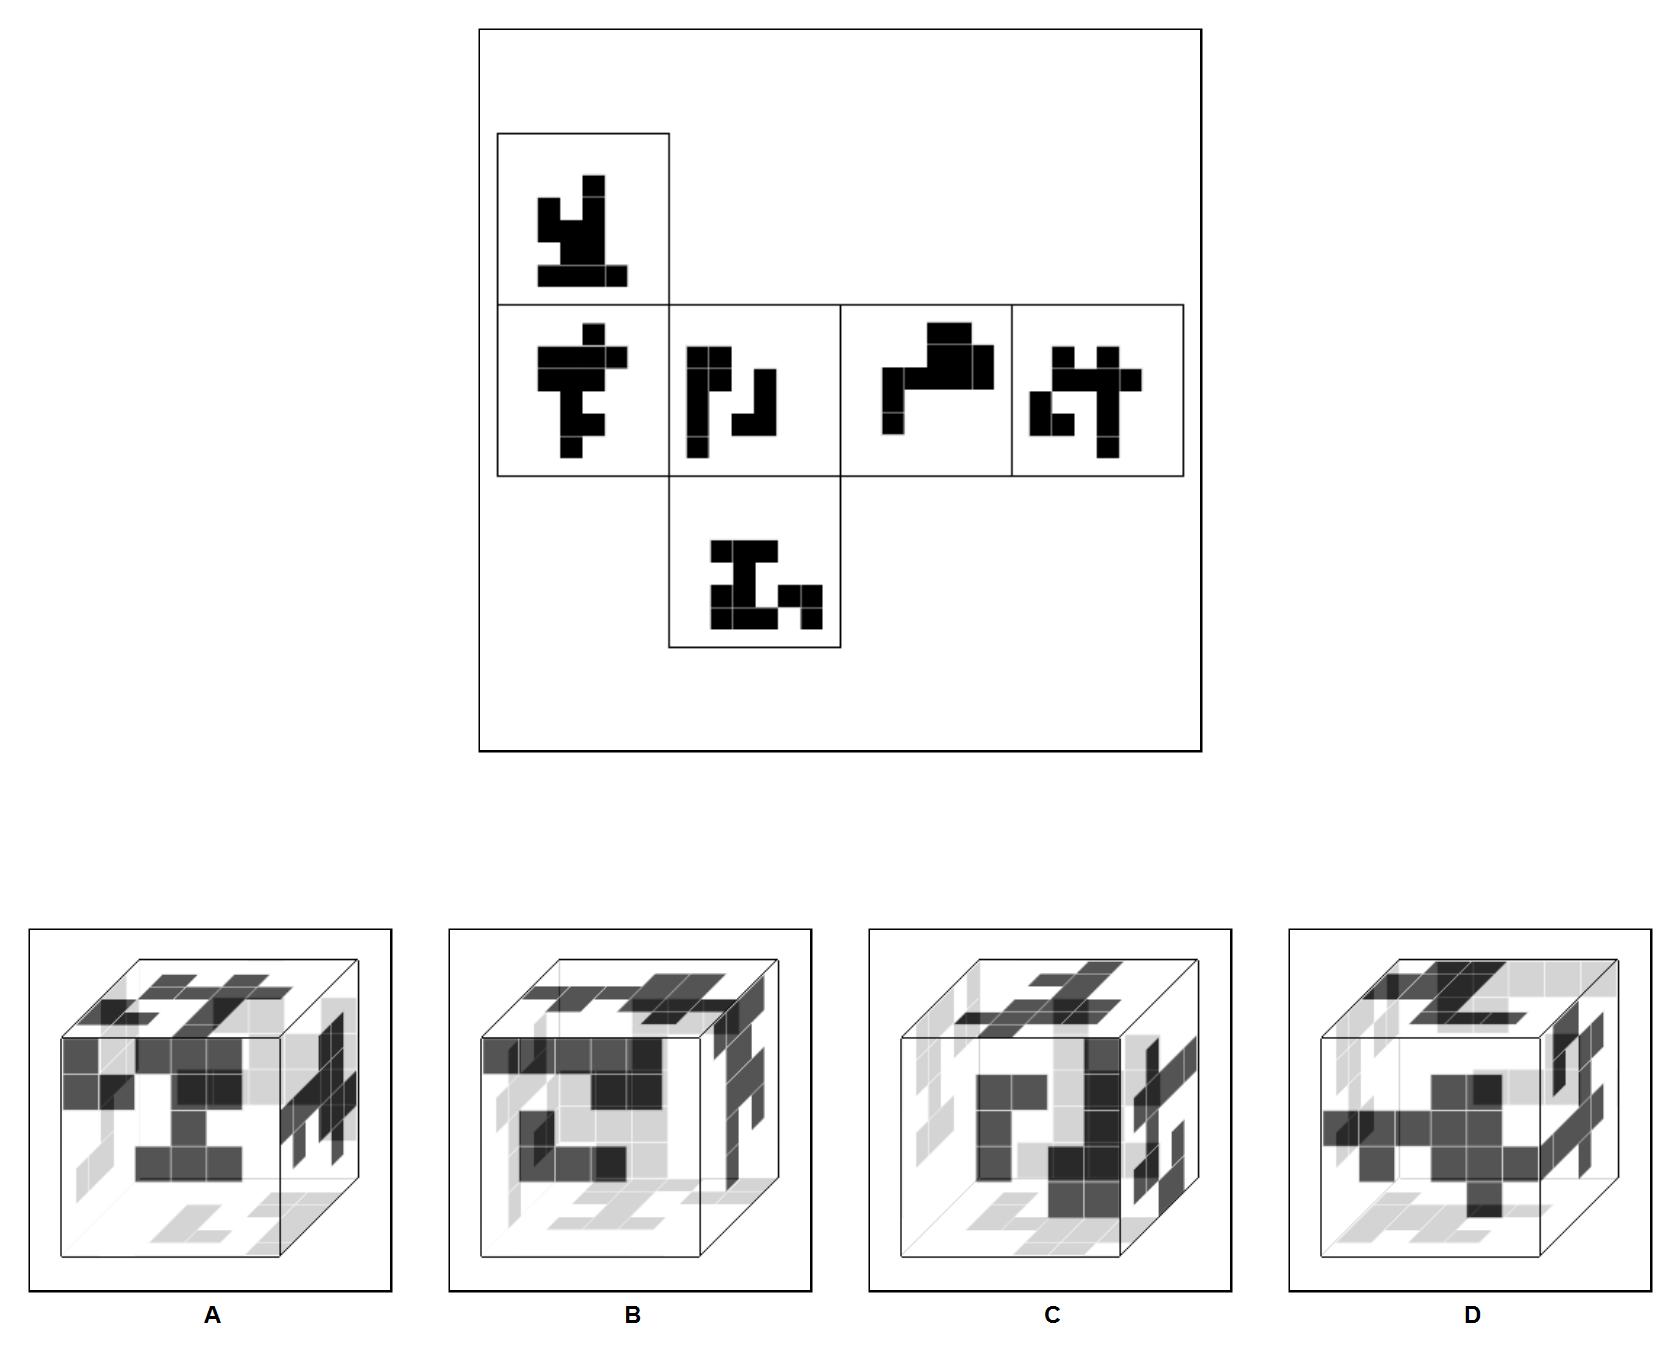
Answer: A